Question: I am trying to put an image in my UI. the 'Controllers' present as the UITabBarItem are 'UINavigationControllers'. When i am trying to put images, on them, the result is not looking good. I am getting only half images, and the images show no color.

the 3 images that i have used are .png images having dimensions 50X50.
here is the code that i have used
'''
self.custCareVC = [[CustomerCareViewController alloc] initWithNibName:@"CustomerCareViewController_iPhone" bundle:NULL];
self.POController = [[PurchaeOrderViewController alloc] initWithNibName:@"PurchaeOrderViewController_iPhone" bundle:NULL];
self.accAndContactsController = [[AccountsAndContactsViewController alloc] initWithNibName:@"AccountsAndContactsViewController_iPhone" bundle:NULL];
self.customerCareNavController = [[UINavigationController alloc] initWithRootViewController:self.custCareVC];
self.customerCareNavController.title = @"Customer Service";
self.purchaseOrderNavController = [[UINavigationController alloc] initWithRootViewController:self.POController];
self.purchaseOrderNavController.title = @"PO";
self.accAndContactsNavController = [[UINavigationController alloc] initWithRootViewController:self.accAndContactsController];
self.accAndContactsNavController.title = @"Accounts And Contacts";
self.tabBarController = [[UITabBarController alloc] init];
self.tabBarController.viewControllers = [NSArray arrayWithObjects:self.customerCareNavController, self.accAndContactsNavController, self.purchaseOrderNavController, nil];
UIImage *selectedImage0 = [UIImage imageNamed:@"cust_serv_bw_selected.png"];
UIImage *unselectedImage0 = [UIImage imageNamed:@"cust_serv_bw.png"];
UIImage *selectedImage1 = [UIImage imageNamed:@"contacts_bw_selected.png"];
UIImage *unselectedImage1 = [UIImage imageNamed:@"contacts_bw.png"];
UIImage *selectedImage2 = [UIImage imageNamed:@"po_bw_selected.png"];
UIImage *unselectedImage2 = [UIImage imageNamed:@"po_bw.png"];
UITabBar *tabBar = self.tabBarController.tabBar;
UITabBarItem *item0 = [tabBar.items objectAtIndex:0];
UITabBarItem *item1 = [tabBar.items objectAtIndex:1];
UITabBarItem *item2 = [tabBar.items objectAtIndex:2];
item0.image = unselectedImage0;
item0.selectedImage = selectedImage0;
item1.image = unselectedImage1;
item1.selectedImage = selectedImage1;
item2.image = unselectedImage2;
item2.selectedImage = selectedImage2;
self.tabBarController.selectedViewController = self.customerCareNavController;
'''
How can i correct this. Why is this happening?
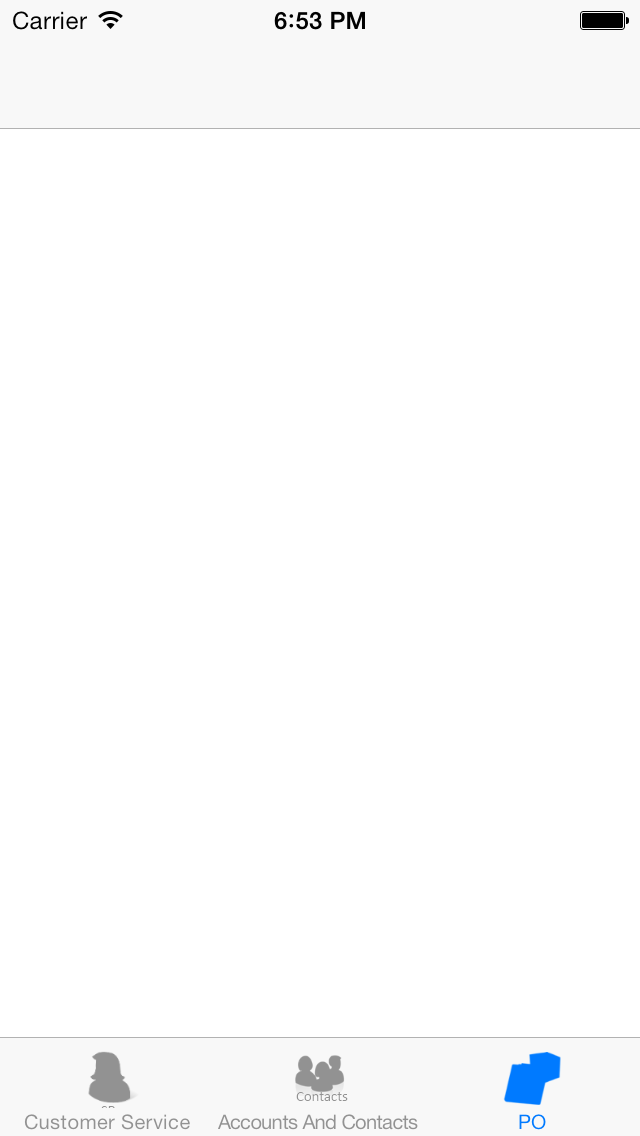
Answer: I will answer with more precision here.
The documentation says that the tab bar image is usually 30x30, but I've found that the best size to setup the images is 48x32 pixels. This size still renders and gives you a bit more space.
The image is a PNG with transparency, only the mask is used. The UI renders the mask gray when unselected or blue/chrome when selected.
If you are working with retina display, you need to add image with twice the size and with the name : myimage@2x.png.
If you want to change the color of item, there is some sample code : <URL>